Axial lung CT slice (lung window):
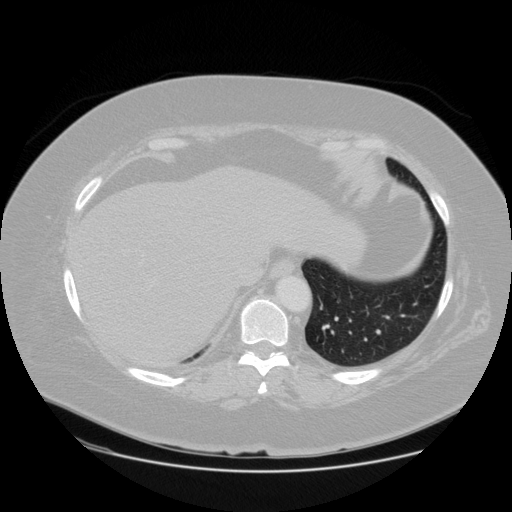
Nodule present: no